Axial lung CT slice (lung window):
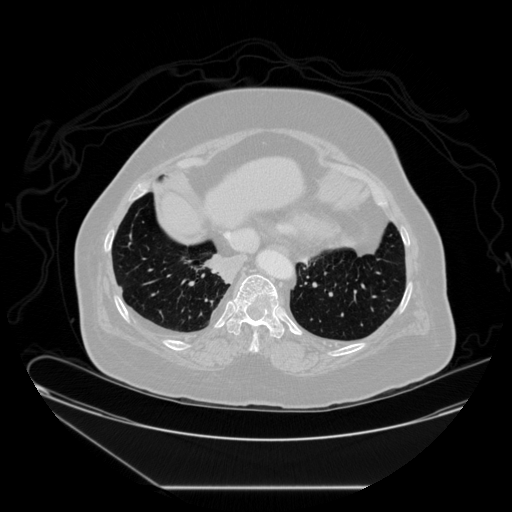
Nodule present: no